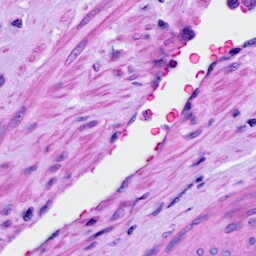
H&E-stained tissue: Cervix